Interaction volume radius: 5 \u00c5
Interaction volume height: 30 \u00c5
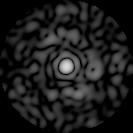
Disorder parameter: 0.8576